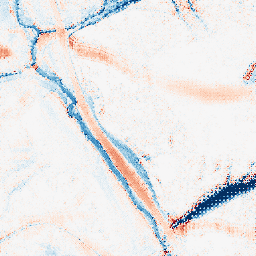
Category: morphological
Decomposition family: morphological_ellipse
Decomposition parameters: operation: average
width: 30
height: 20
Upsampling method: regularized
Upsampling parameters: scale: 2
lambda_reg: 0.1
Upsampling scale: 2